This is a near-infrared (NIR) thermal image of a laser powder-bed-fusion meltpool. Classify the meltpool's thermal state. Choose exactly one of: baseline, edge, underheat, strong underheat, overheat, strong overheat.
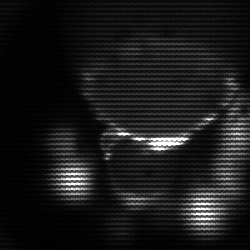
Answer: edge